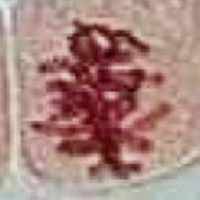
Label: metaphase